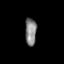
Tissue: prostate
Cell type: T cells
Senescence score: 0.3611
Nuclear area (px): 305
Mean DAPI intensity: 132.741